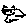
Label: cat